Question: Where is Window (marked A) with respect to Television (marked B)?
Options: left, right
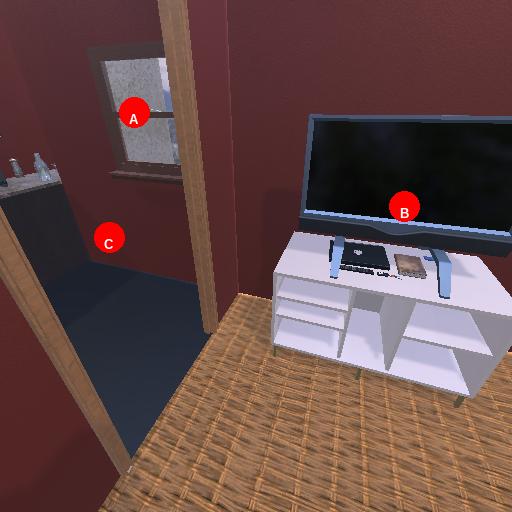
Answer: left